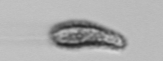
Label: Pseudochattonella_farcimen